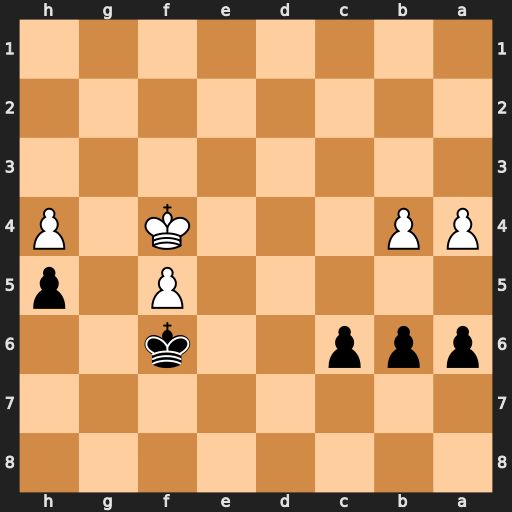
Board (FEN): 8/8/ppp2k2/5P1p/PP3K1P/8/8/8
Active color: b
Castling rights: -
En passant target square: -
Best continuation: a5 bxa5 bxa5 Ke4 c5 Kf4 c4 Ke4 c3 Kd3 Kxf5 Kxc3 Kg4 Kd2 Kxh4